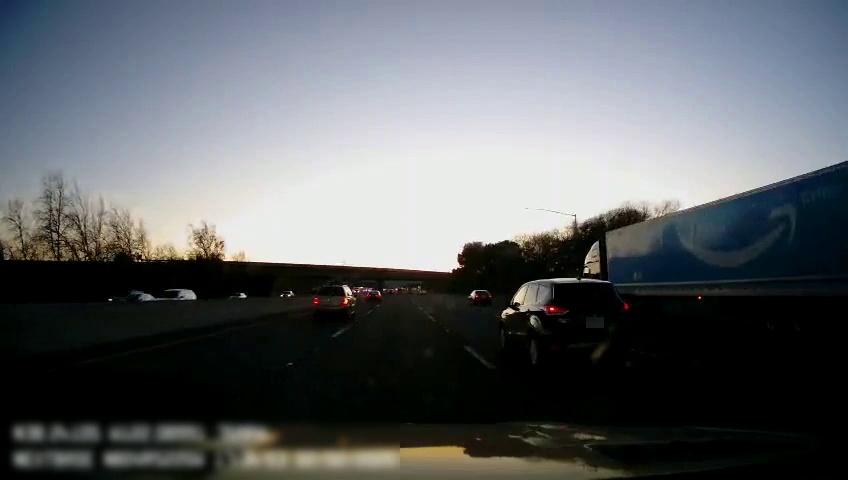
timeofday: Day
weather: Sunny
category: Drivable Space
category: Vehicles | Truck
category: Vehicles | Car
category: Vehicles | SUV
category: Vehicles | Car
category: Vehicles | SUV
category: Vehicles | SUV
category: Vehicles | Car
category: Vehicles | SUV
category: Vehicles | Car
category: Vehicles | SUV
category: Lanes | Current Lane
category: Lanes | Alternate Lane
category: Lanes | Current Lane
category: Lanes | Alternate Lane